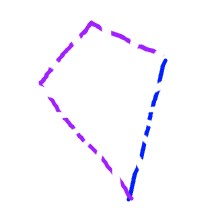
Shape: kite